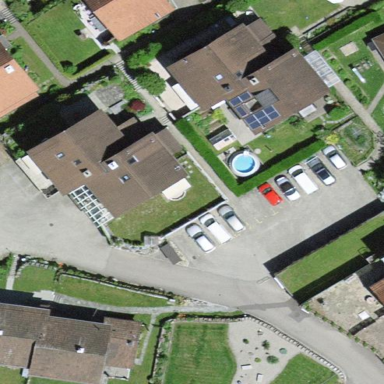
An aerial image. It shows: Parking area.